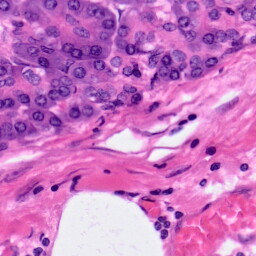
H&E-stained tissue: Pancreatic